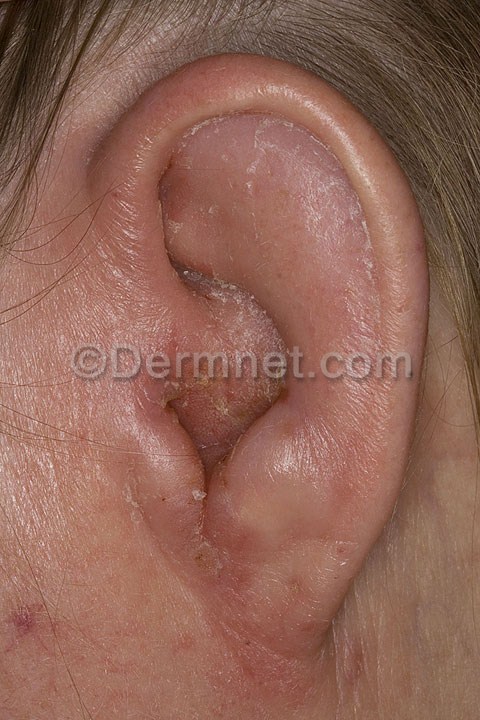
Disease: Cellulitis Impetigo and other Bacterial Infections